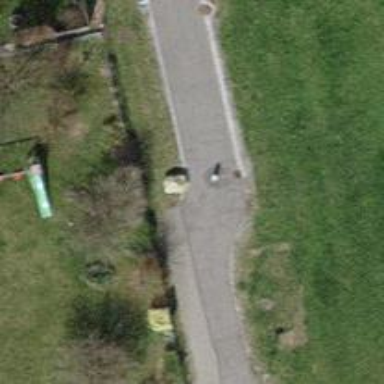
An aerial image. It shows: Rising bollard.